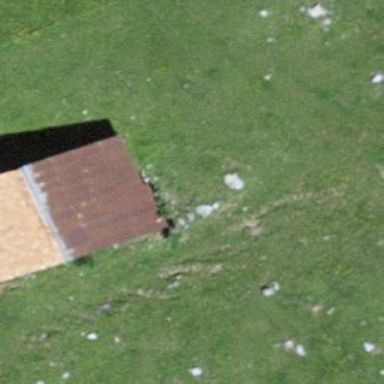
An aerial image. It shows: Barn.